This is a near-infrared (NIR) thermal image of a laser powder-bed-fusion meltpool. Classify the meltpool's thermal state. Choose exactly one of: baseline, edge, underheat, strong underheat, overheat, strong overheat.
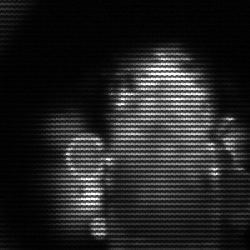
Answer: strong underheat